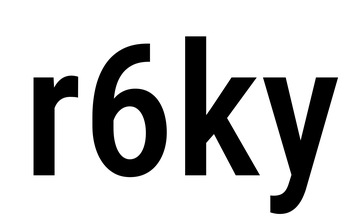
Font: Roboto_Condensed_Medium